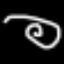
Label: squiggle